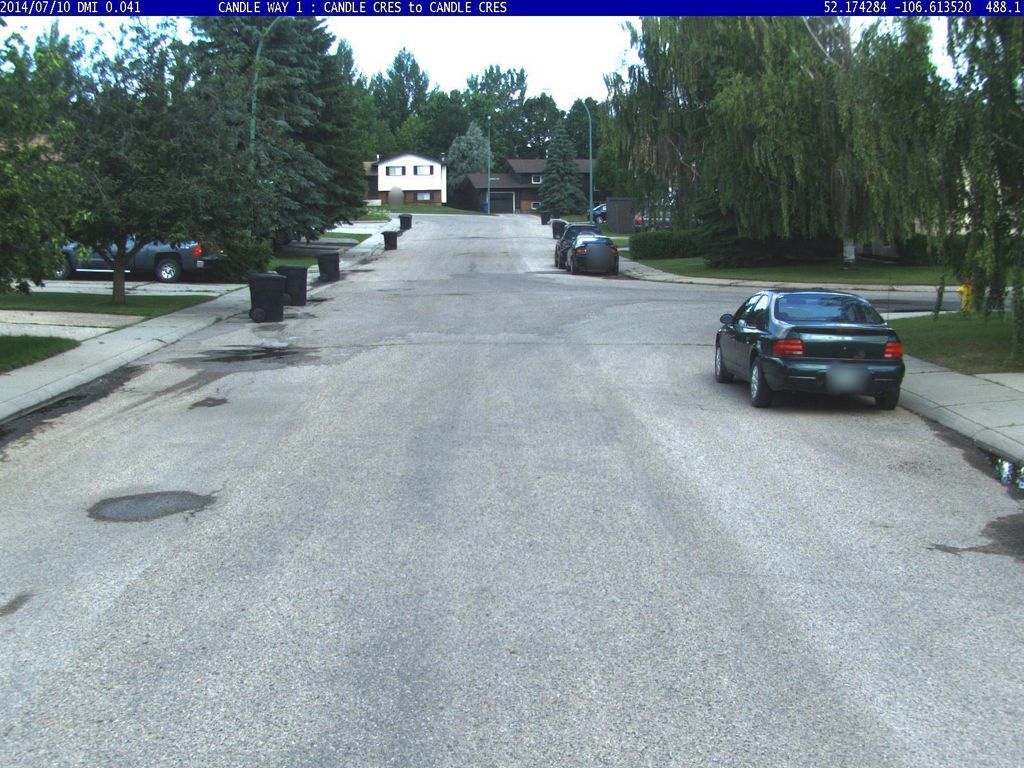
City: saskatoon